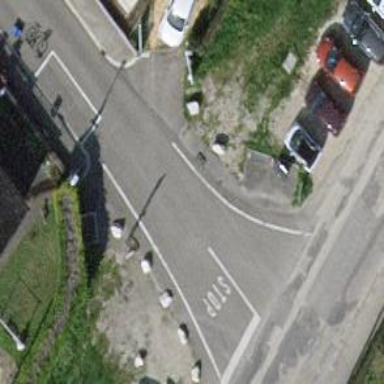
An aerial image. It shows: Block barrier.